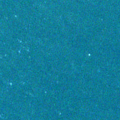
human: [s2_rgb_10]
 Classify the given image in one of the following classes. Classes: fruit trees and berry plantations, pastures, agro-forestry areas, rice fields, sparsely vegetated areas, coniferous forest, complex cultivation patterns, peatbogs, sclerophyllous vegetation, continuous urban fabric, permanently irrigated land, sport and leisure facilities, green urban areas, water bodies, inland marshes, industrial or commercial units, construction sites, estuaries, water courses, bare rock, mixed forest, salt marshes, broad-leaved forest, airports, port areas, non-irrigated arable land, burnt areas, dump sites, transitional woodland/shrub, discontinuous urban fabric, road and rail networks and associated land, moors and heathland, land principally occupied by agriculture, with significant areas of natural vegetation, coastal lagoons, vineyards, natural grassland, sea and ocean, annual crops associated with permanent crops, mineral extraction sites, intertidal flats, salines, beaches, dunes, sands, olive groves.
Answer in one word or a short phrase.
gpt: sea and ocean